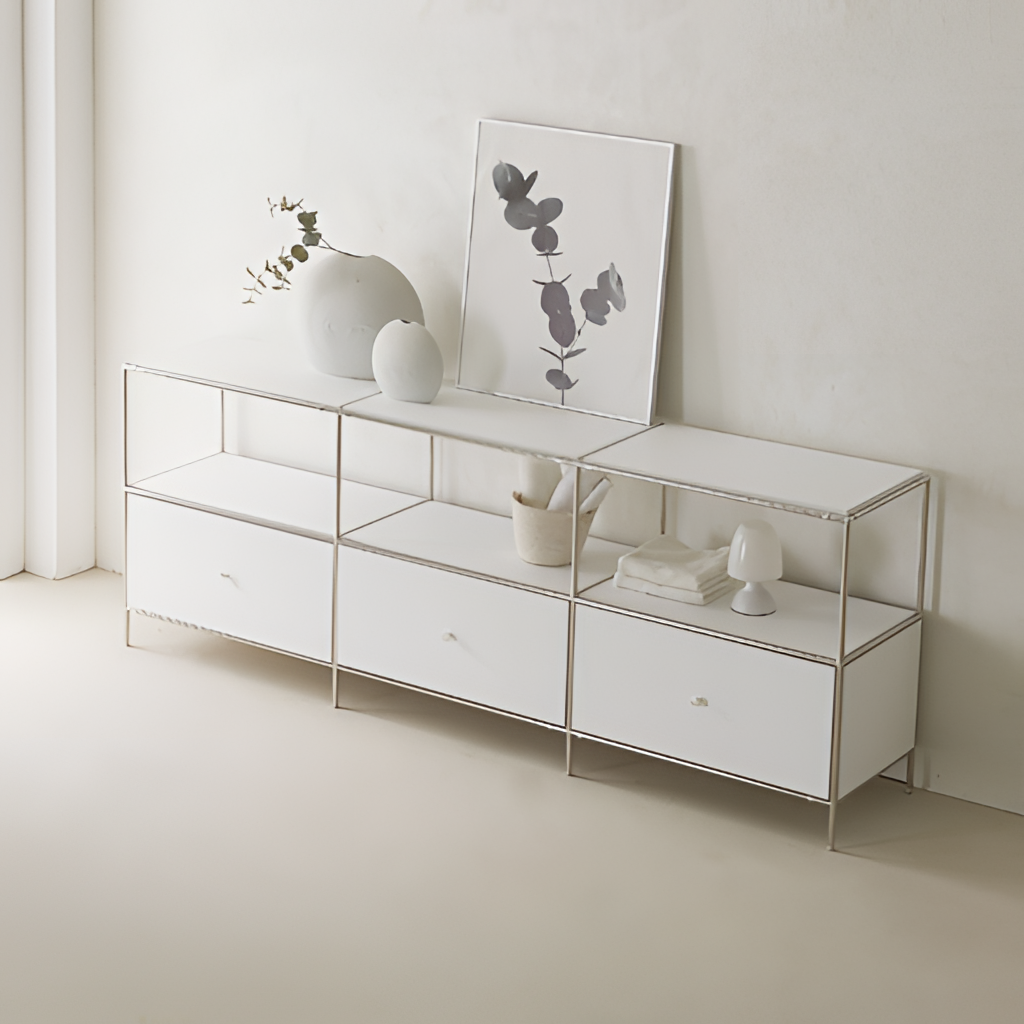
living room, metal and wood console table, contemporary, beige tile flooring, with large square pattern, beige plaster wallpaper, with solid pattern